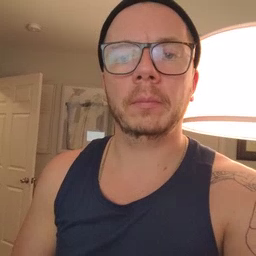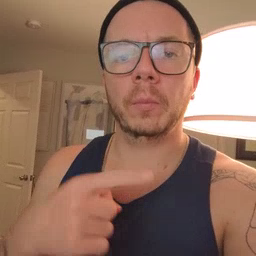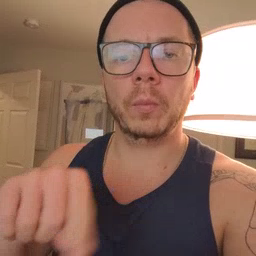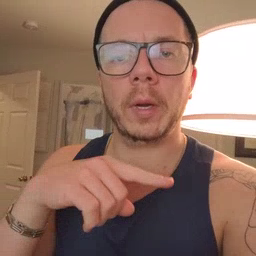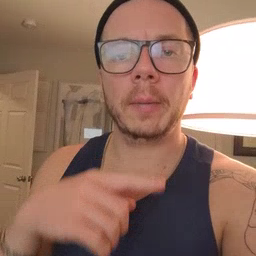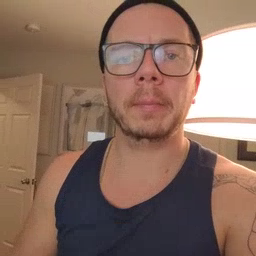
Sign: weus